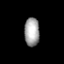
Tissue: prostate
Cell type: Epithelial cells
Senescence score: 0.2531
Nuclear area (px): 418
Mean DAPI intensity: 164.701